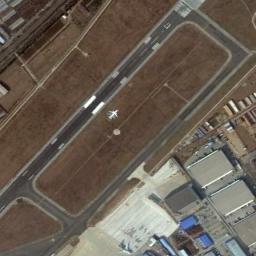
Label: runway